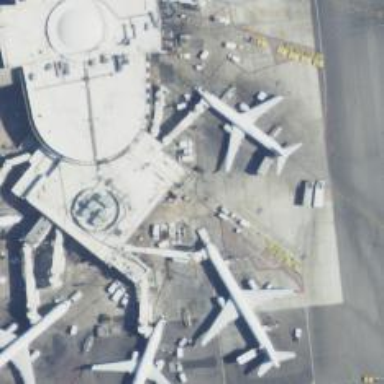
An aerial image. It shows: Airport gate.